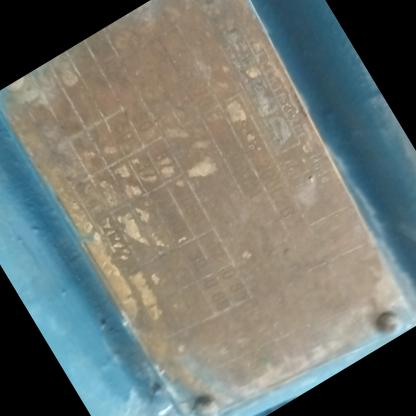
Klasa: tabliczka-znamionowa